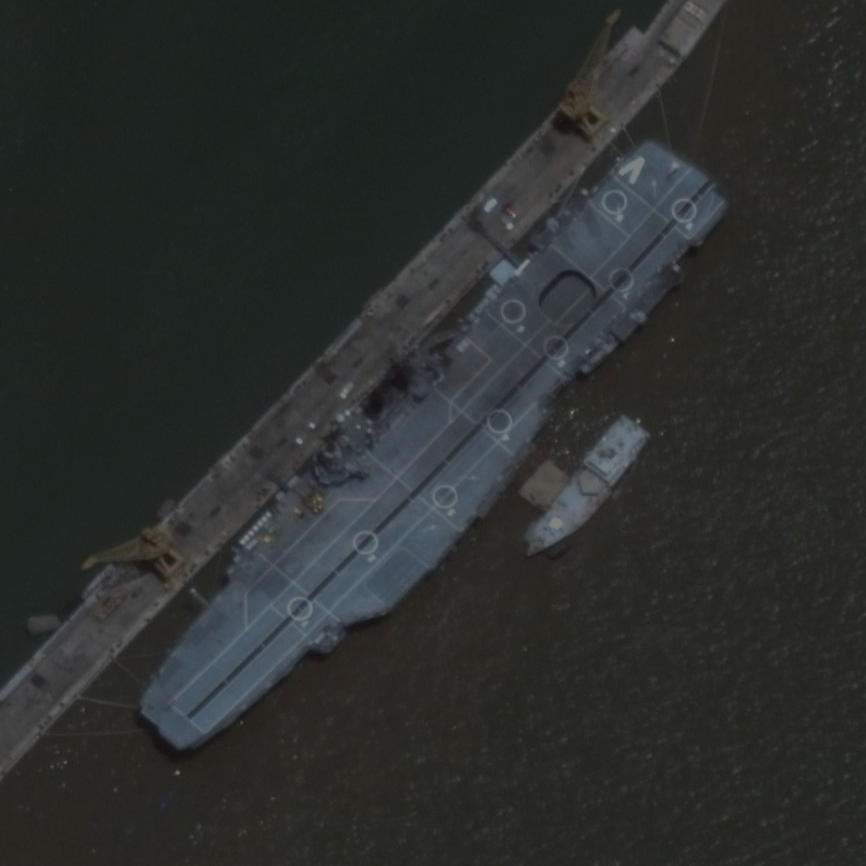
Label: aircraft_carrier